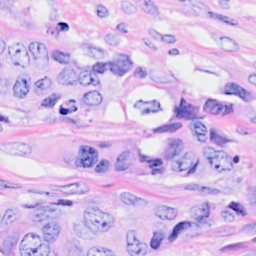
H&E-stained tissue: Breast